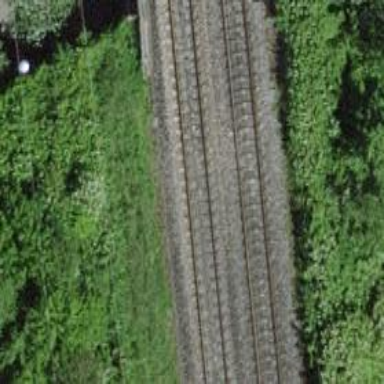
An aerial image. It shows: Bridge with single railway track electrified by contact line.